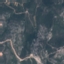
Land use / land cover: HerbaceousVegetation